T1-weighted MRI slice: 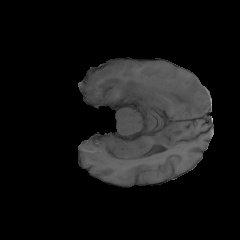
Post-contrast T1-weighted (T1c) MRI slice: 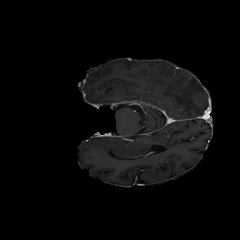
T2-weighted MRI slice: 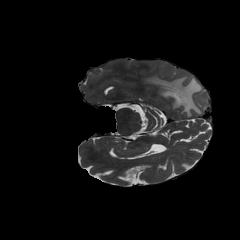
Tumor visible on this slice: yes